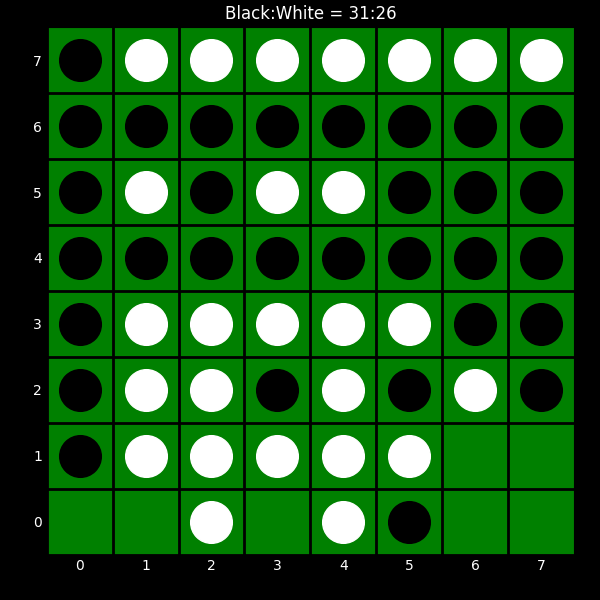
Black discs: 31
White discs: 26